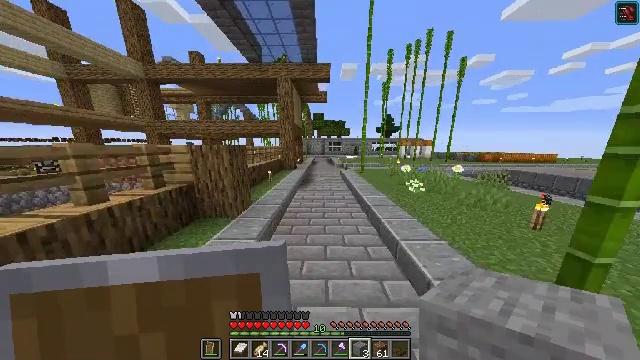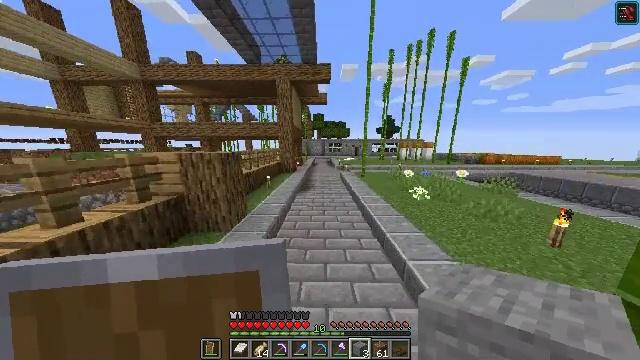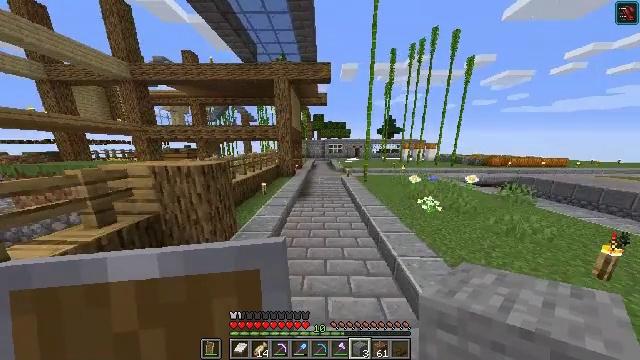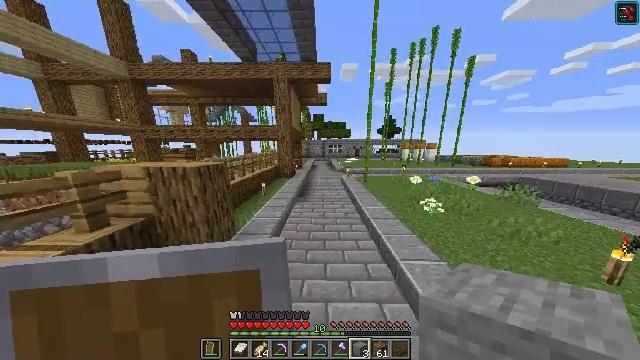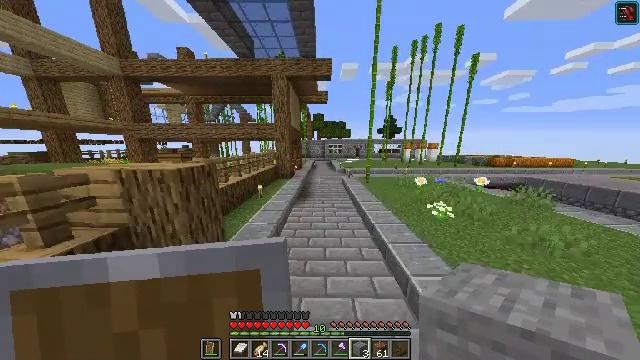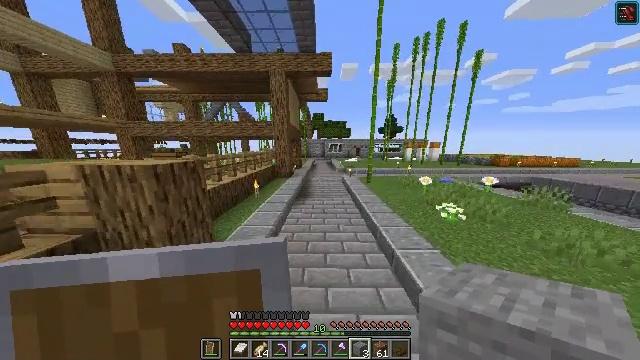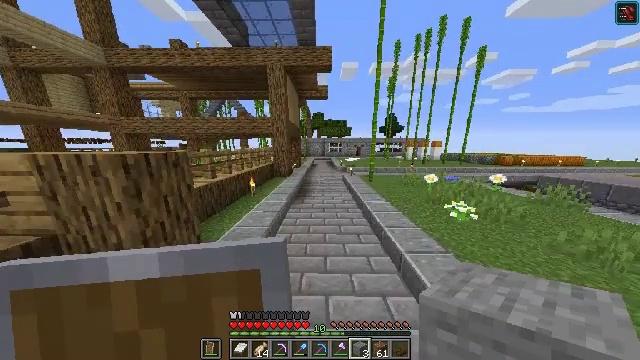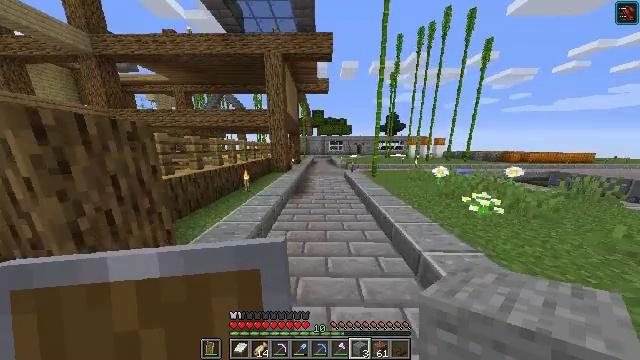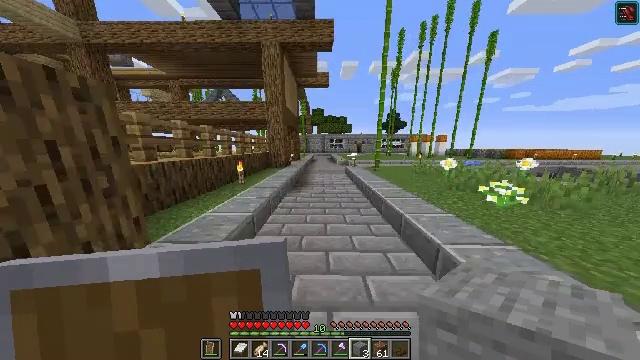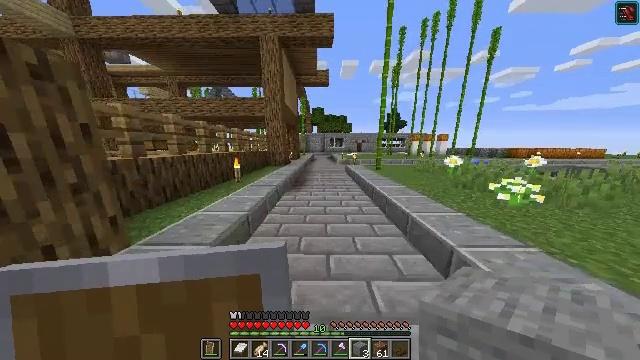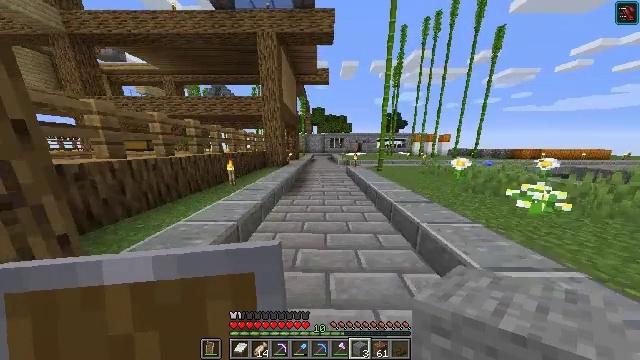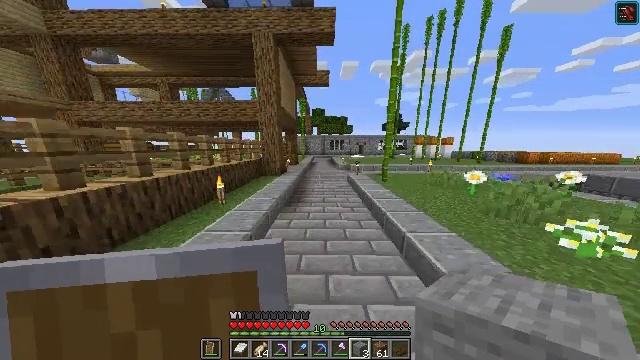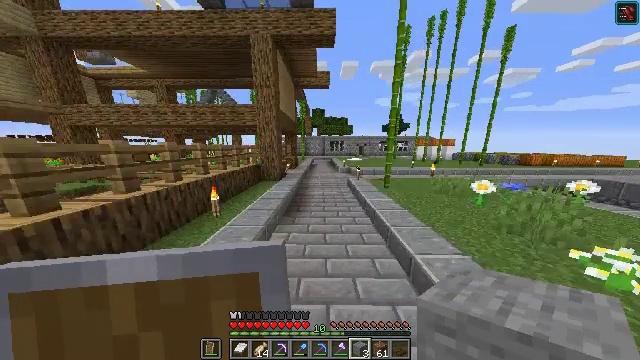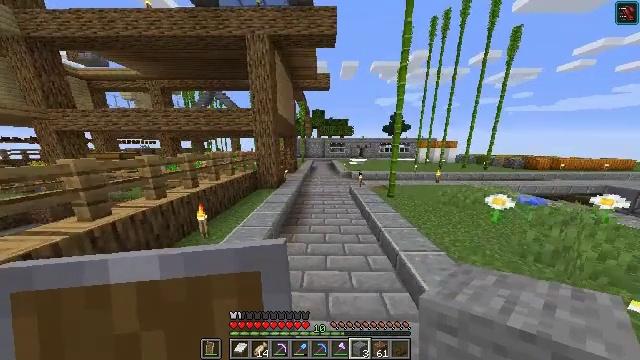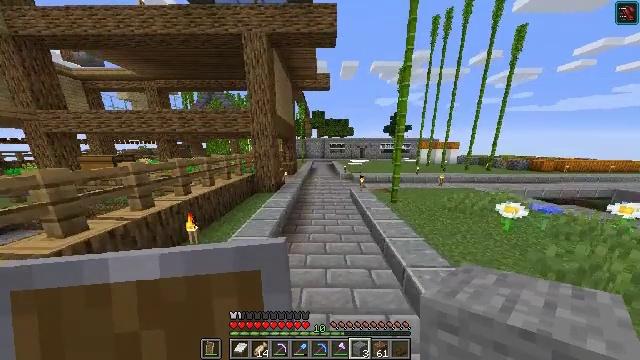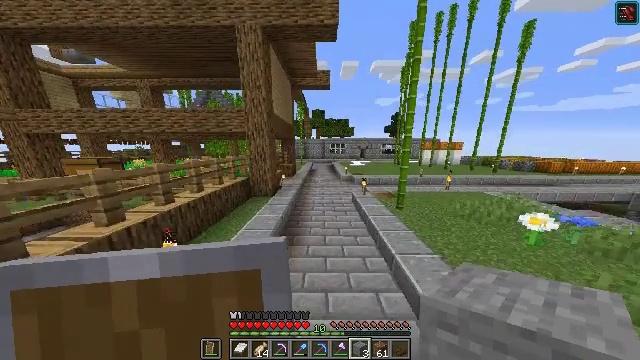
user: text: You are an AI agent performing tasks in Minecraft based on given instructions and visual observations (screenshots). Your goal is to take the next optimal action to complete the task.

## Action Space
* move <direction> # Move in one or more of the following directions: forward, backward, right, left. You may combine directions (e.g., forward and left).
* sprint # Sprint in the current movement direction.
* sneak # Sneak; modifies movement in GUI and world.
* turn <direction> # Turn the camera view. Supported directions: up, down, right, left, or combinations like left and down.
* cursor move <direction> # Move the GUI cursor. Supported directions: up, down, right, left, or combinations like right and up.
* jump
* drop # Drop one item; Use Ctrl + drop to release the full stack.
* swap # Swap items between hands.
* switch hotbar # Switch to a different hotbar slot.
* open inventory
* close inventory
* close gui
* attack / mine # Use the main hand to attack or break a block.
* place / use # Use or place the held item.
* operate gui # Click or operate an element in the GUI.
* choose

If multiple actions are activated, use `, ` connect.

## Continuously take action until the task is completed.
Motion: motion action
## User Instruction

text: Drop golden leggings.
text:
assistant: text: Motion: move forward, jump
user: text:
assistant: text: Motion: move forward, jump
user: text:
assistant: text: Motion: move forward, jump
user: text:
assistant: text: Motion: move forward, jump
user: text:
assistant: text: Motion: move forward, jump
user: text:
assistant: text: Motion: move forward, jump
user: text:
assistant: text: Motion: move forward, jump
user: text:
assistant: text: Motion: move forward, jump
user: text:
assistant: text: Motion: move forward, jump
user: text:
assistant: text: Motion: move forward, jump
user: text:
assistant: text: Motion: move forward, jump
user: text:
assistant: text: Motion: move forward, jump
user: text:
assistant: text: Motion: move forward, jump
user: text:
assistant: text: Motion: move forward, jump
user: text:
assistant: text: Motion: move forward, jump
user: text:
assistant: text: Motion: move forward, jump
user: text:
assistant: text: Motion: move forward, jump
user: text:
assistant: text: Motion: move forward, jump
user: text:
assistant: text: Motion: move forward, jump
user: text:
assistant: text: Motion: move forward, jump
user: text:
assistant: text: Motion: move forward, jump
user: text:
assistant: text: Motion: move forward, jump
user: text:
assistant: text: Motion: move forward, jump
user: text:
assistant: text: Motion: move forward, turn left, jump
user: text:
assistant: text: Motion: move forward, turn left, jump
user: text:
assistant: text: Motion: move forward, turn left, jump
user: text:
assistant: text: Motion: move forward, turn left, jump
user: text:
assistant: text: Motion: move forward, jump
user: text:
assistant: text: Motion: move forward, turn left
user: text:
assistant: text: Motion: move forward and move right, turn left